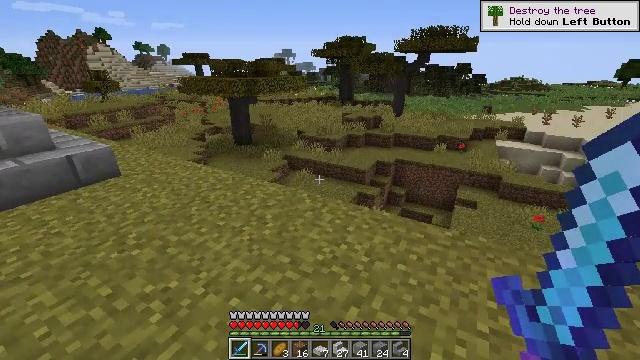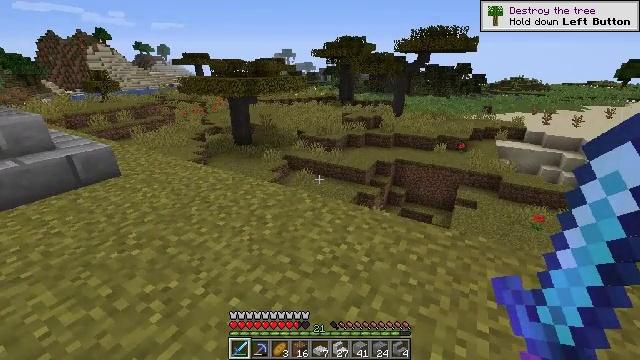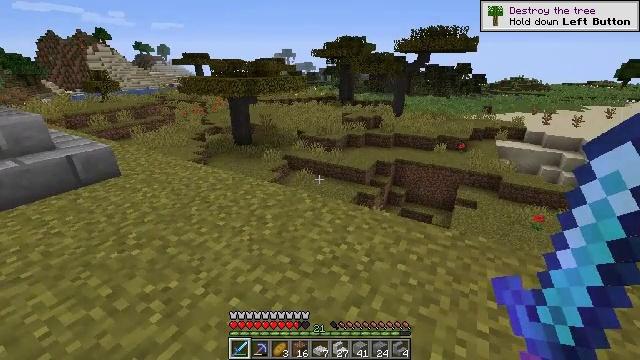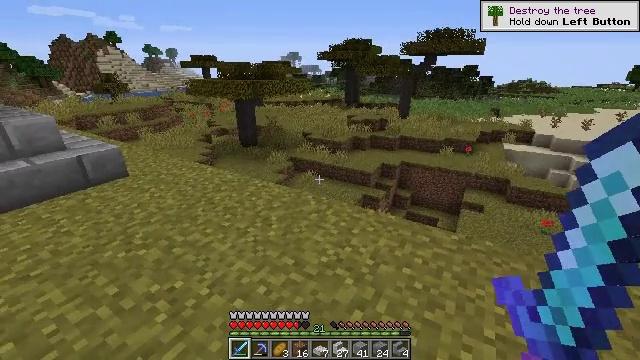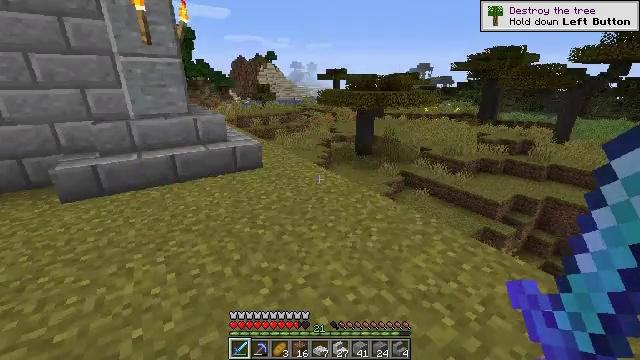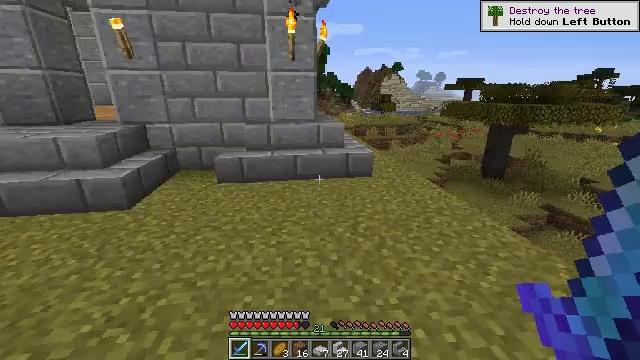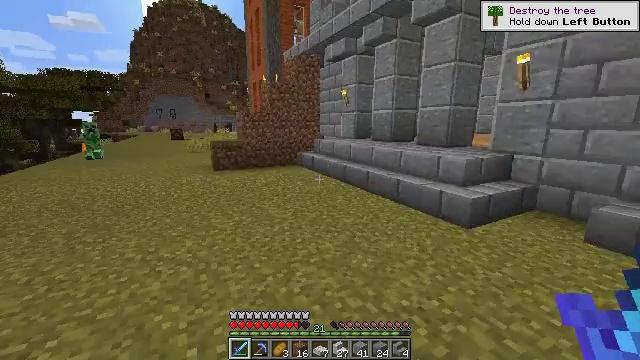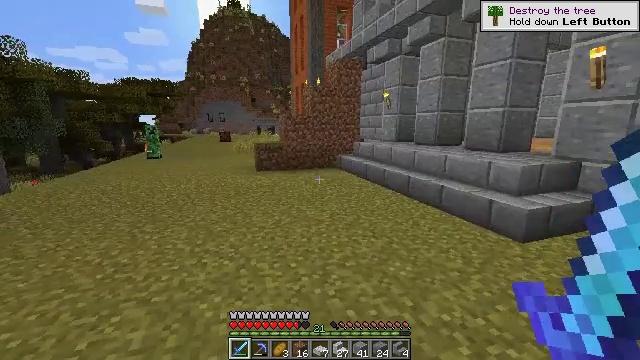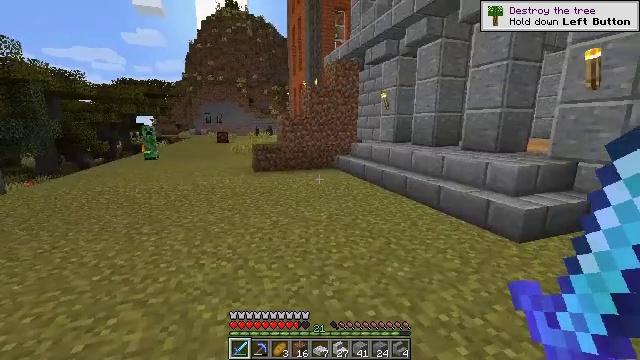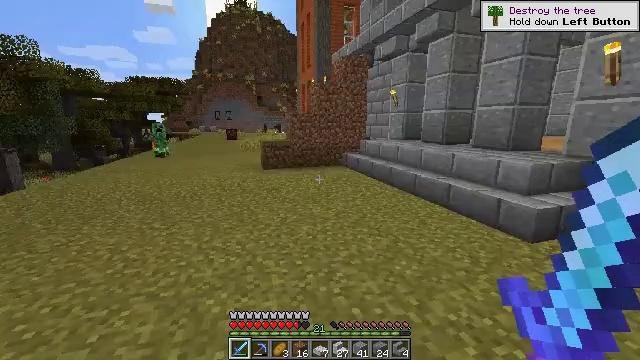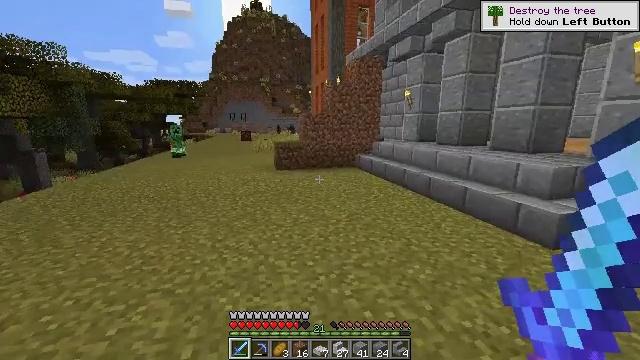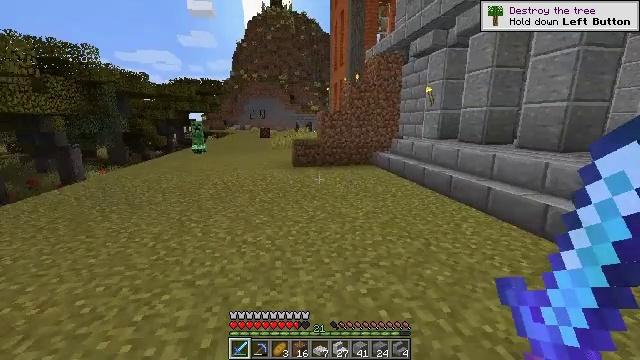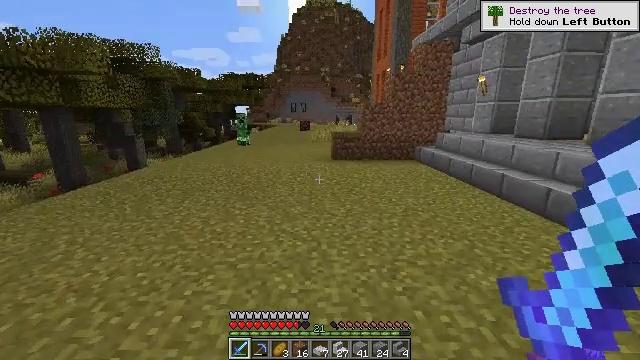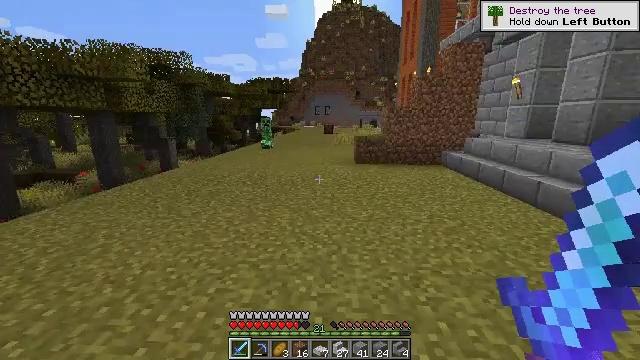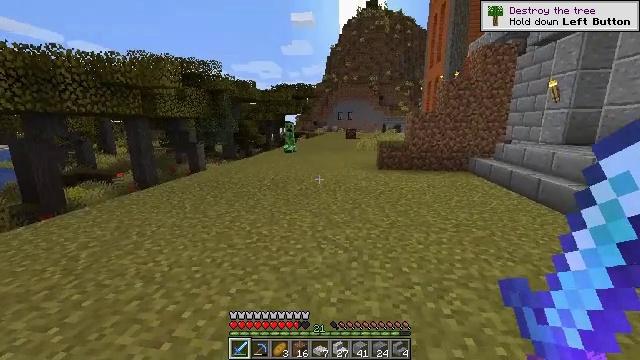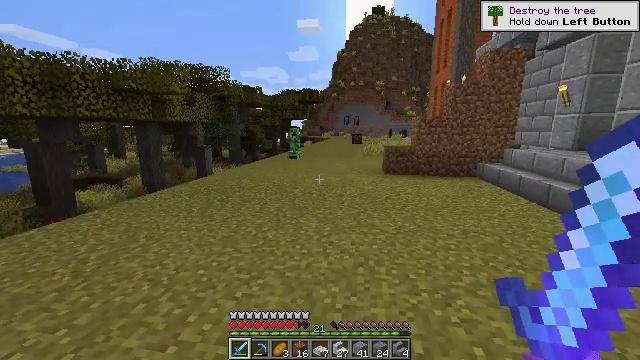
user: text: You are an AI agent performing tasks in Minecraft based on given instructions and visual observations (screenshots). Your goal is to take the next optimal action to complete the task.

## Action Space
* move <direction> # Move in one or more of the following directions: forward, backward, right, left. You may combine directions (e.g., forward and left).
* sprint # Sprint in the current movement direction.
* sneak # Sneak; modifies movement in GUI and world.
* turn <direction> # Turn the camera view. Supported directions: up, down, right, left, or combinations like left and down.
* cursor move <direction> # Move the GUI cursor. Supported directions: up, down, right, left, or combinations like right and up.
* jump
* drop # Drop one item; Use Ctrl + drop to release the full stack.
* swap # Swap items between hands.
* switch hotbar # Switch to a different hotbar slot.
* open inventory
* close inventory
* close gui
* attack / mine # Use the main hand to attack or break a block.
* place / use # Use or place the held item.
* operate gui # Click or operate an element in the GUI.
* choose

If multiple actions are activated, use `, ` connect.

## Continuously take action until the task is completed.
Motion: motion action
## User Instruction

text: Mine the dead bush in the desert.
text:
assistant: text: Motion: no_op
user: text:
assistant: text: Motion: no_op
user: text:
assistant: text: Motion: turn left
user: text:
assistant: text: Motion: turn left and up
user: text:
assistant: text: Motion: turn left and up
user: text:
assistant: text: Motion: turn left and up
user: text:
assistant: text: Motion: turn left
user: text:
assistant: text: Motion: no_op
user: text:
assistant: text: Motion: turn left
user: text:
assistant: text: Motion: turn left
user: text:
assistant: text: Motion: turn left
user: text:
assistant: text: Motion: turn left and down
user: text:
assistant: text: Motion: turn left
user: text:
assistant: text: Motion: turn left and up
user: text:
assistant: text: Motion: turn left and up
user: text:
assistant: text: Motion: no_op
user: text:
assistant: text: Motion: no_op
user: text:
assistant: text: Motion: no_op
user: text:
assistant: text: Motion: no_op
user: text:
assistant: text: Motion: no_op
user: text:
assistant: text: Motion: no_op
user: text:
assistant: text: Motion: no_op
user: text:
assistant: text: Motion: no_op
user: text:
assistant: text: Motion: no_op
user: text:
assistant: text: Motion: no_op
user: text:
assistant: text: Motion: no_op
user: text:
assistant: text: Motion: no_op
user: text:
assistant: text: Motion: no_op
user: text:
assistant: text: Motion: no_op
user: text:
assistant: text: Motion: no_op